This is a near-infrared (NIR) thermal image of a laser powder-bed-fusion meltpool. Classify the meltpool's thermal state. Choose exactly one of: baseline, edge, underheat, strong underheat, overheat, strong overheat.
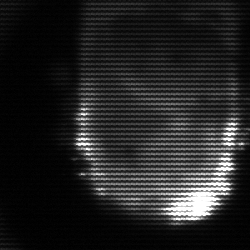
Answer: baseline